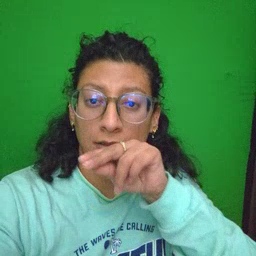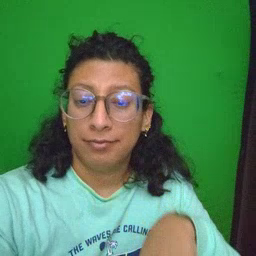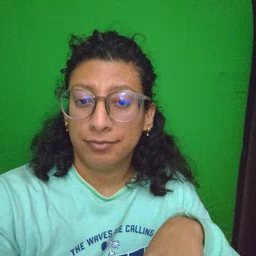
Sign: goose